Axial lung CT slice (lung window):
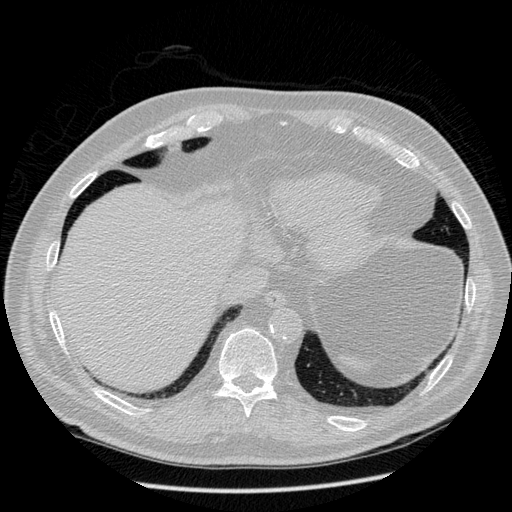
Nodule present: no